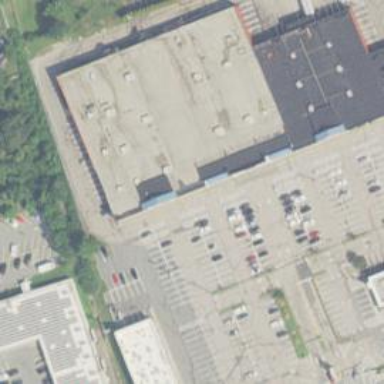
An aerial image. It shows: Retail area.